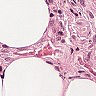
Metastatic tissue present: no